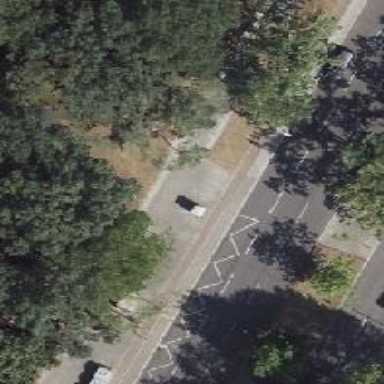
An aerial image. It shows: Sidewalk.